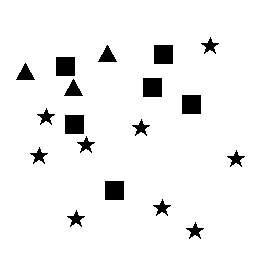
Squares: 6
Triangles: 3
Stars: 9
Total shapes: 18